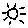
Label: sun